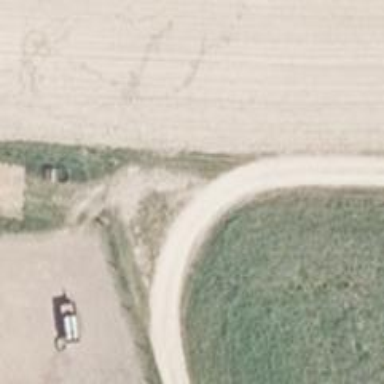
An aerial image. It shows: Dirt track road with grade3 tracktype.